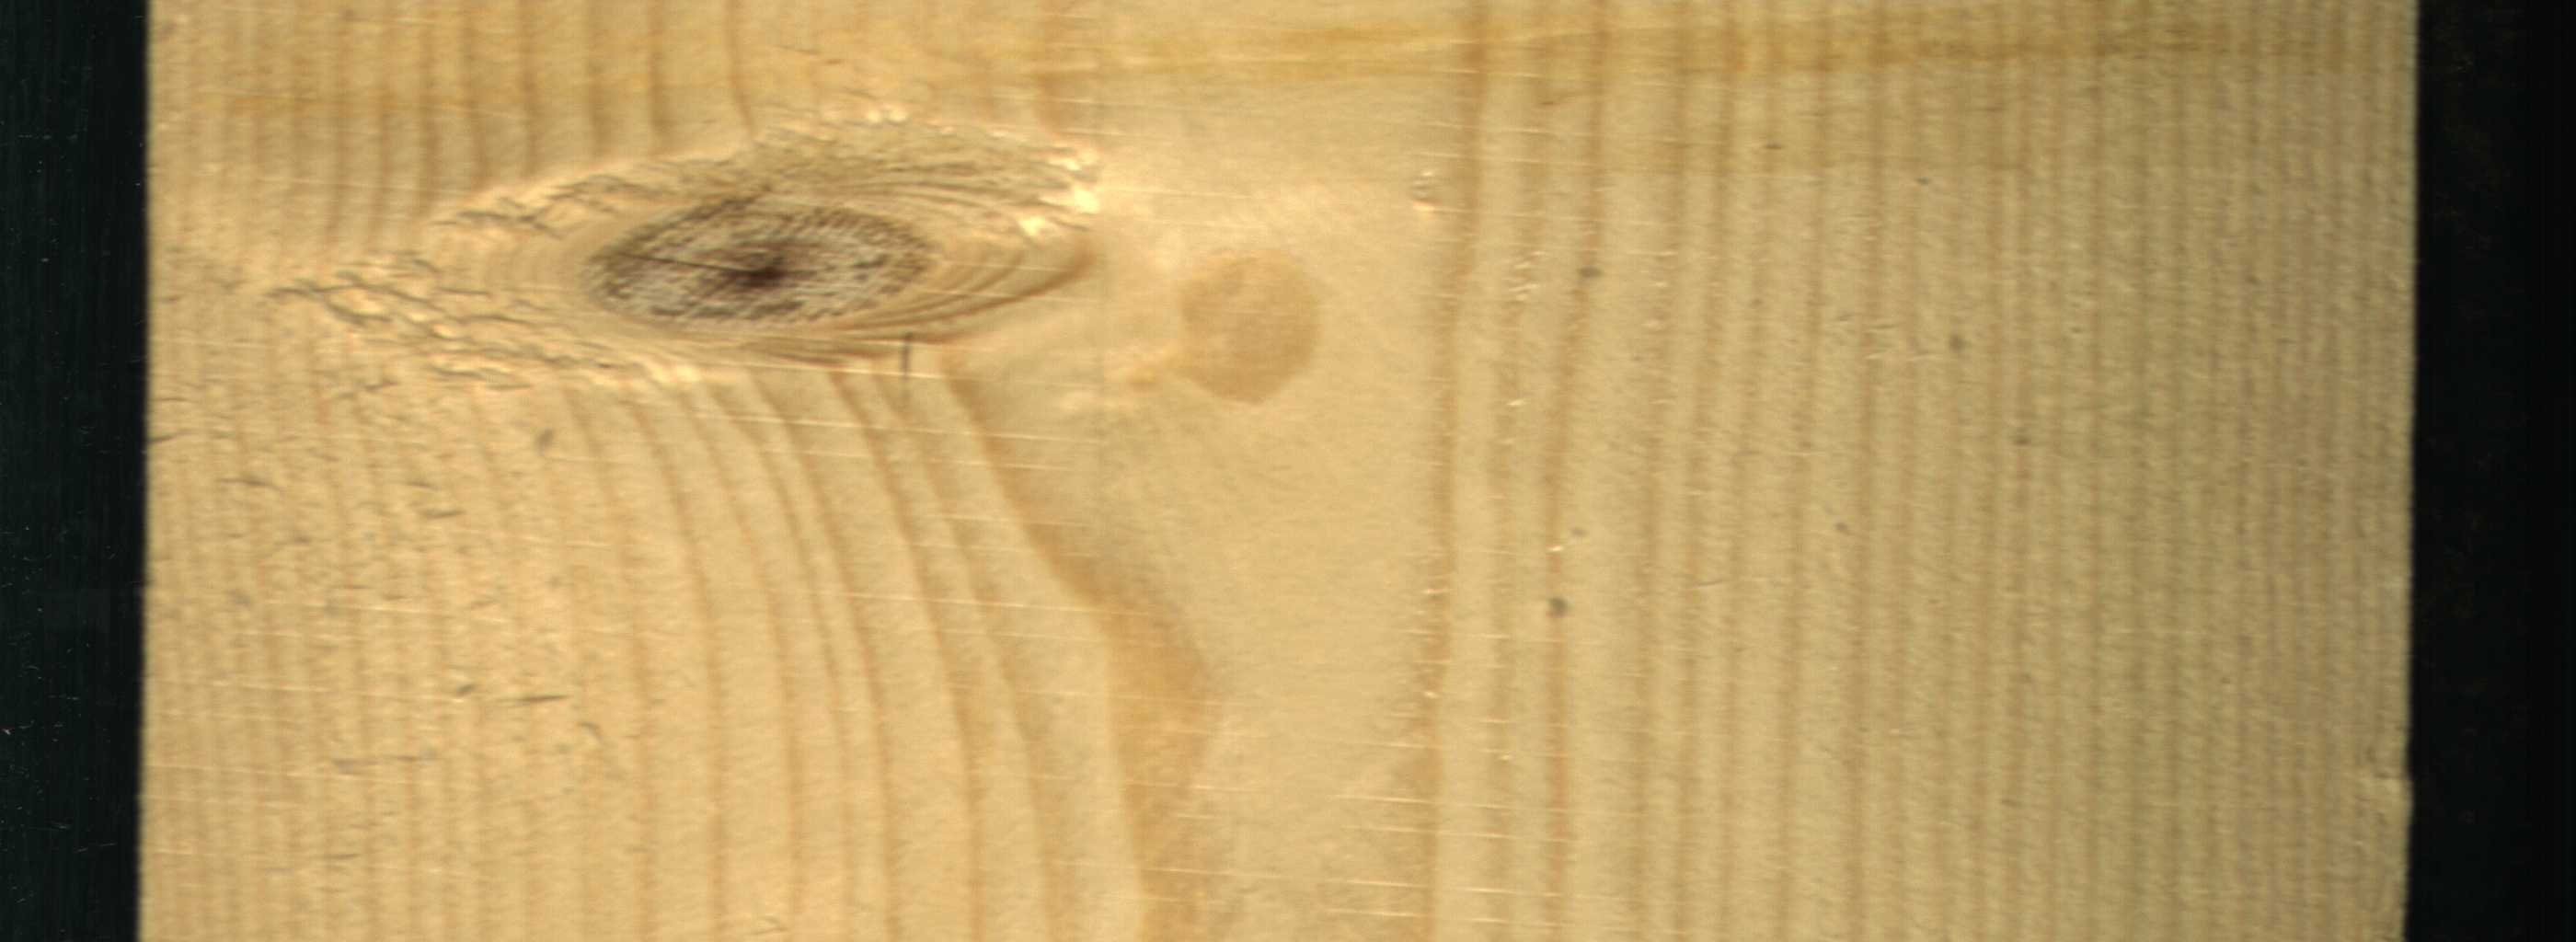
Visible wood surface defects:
Live_Knot